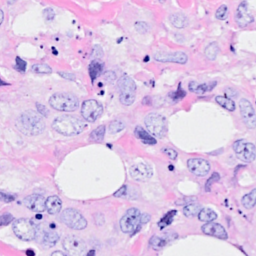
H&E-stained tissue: Breast